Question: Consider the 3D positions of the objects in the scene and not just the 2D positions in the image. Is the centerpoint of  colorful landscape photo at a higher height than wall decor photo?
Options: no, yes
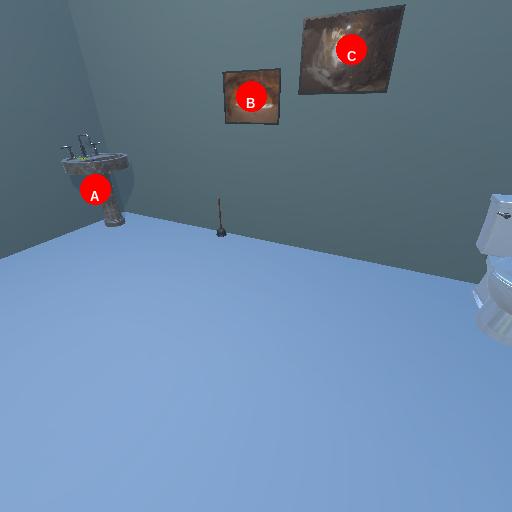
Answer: no